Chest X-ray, AP view. Patient: 55 years old, sex M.
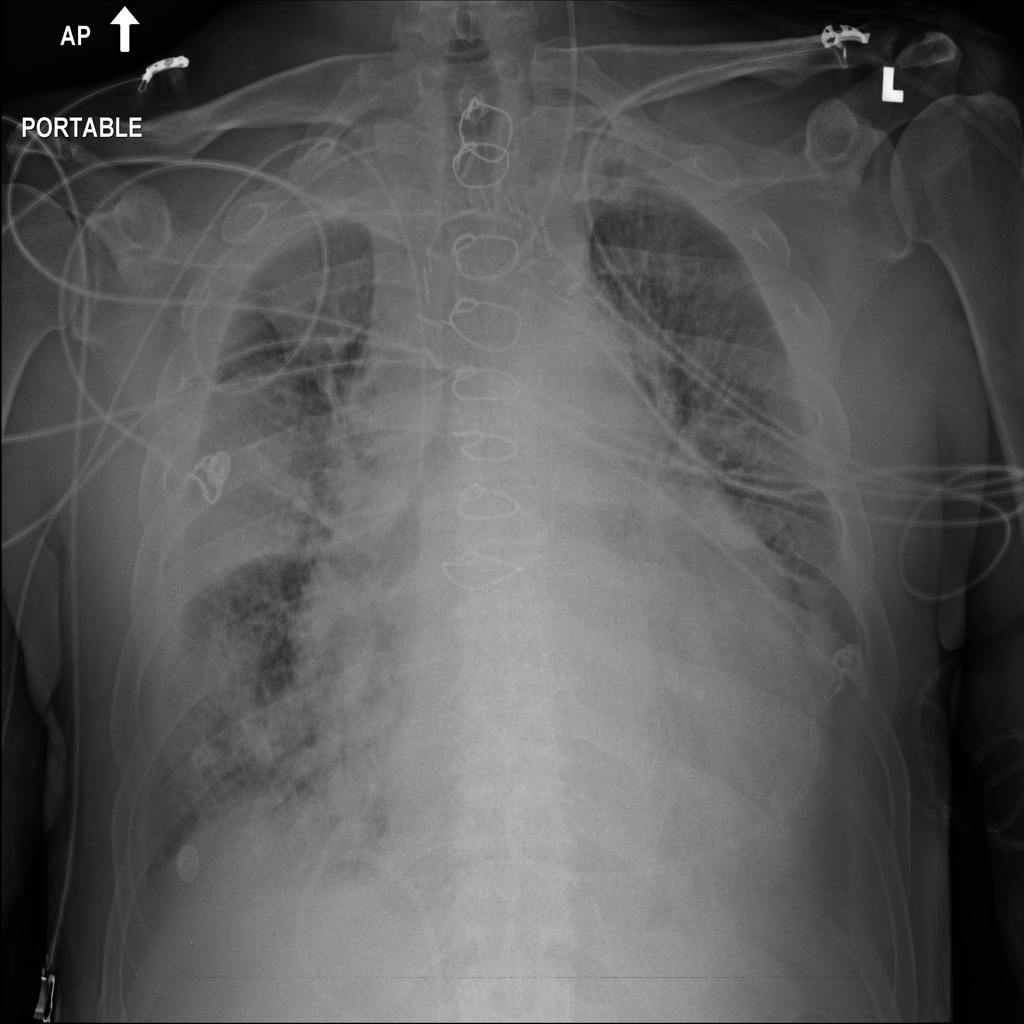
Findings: Infiltration